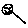
Label: smiley face